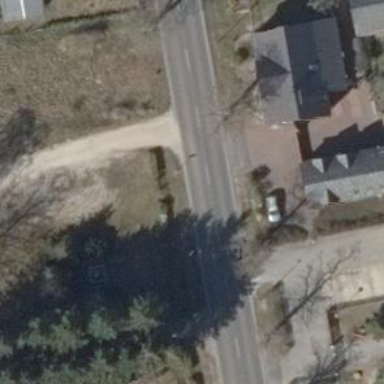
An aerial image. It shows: Secondary road with asphalt surface.